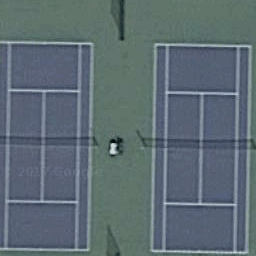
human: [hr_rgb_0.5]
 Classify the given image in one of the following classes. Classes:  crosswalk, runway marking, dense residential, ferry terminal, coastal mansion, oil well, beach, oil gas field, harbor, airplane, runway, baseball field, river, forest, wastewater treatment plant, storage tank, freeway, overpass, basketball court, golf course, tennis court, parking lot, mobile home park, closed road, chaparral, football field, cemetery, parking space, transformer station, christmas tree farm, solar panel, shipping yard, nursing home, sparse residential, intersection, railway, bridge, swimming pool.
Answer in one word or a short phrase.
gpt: tennis court